Question: In many open-source repositories I see images like this below.

Are these built by some specific library?
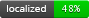
Answer: It's possible that a library made it easy to make.
But you can do this kind of image yourself with probably any language.
In your case it's probably PHP generating the image.
<URL>